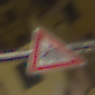
Verkehrszeichen: KinderRechts
Umgebung: Outdoor, Urban
Tageszeit: Night
Wetter: PartlyCloudy
Licht: Artificial
Jahreszeit: NotSpecified
Kontrast: HighContrast